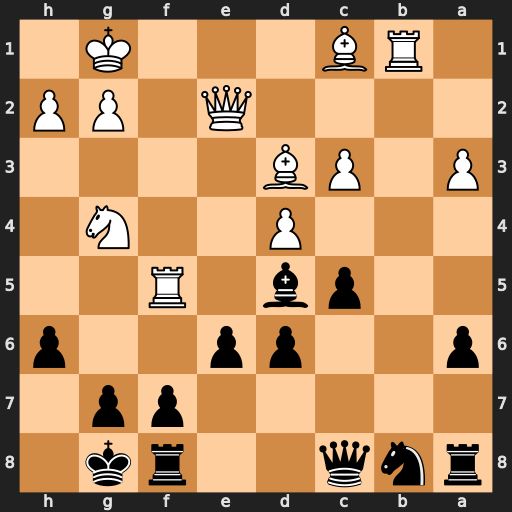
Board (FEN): rnq2rk1/5pp1/p2pp2p/2pb1R2/3P2N1/P1PB4/4Q1PP/1RB3K1
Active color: b
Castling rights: -
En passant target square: -
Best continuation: exf5 Nf6+ gxf6